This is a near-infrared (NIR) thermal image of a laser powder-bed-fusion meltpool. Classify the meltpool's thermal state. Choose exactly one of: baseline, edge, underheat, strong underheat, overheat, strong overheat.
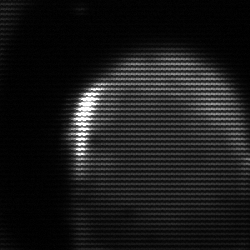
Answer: edge